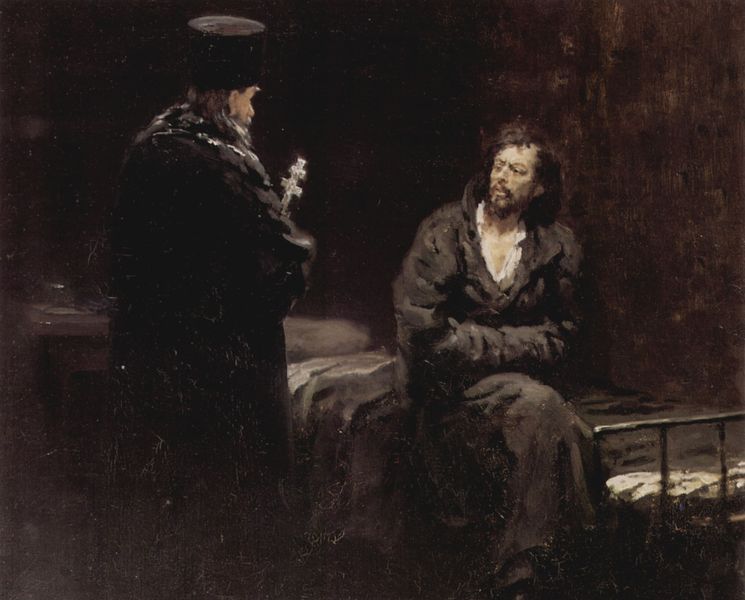
Titel: Die Verweigerung der Beichte vor der Hinrichtung
Künstler: Ilja Jefimowitsch Repin
Standort: Moskva
Institution: Tretjakow-Galerie
Schlagwörter: dunkel, gemälde, mann, schatten, weiß, grün, ocker, sitzen, braun, glas, grau, haar, hell, hut, licht, männer, nase, ohr, raum, schwarz, tisch, zimmer, blick, schal, beige, malerei, alt, bart, hemd, mütze, wand, arm, arme, blass, falten, gesicht, hinrichtung, kragen, lang, pelz, stehen, tod, vollbart, innenraum, portrait, öl, kalt, gitter, geistlicher, haare, mantel, sitzend, stoff, decke, fell, kopfbedeckung, bücher, kommode, düster, sitz, russland, monochrom, figuren, bischof, kissen, schnäuzer, barbe, finster, halstuch, homme, manteau, bett, bettdecke, schlafzimmer, tischchen, bettgestell, laken, eisen, eng, ärmlich, krank, buch, kreuz, religion, abschied, kälte, rückenfigur, wasserglas, noir, chapeau, besuch, bettzeug, verschränkt, pope, gefängnis, kerker, zelle, halbprofil, bettlaken, christus, karg, klerus, pastor, priester, segen, segnen, segnung, sombre, kruzifix, bleich, bettler, heiliger, skeptisch, russe, ansehen, gefangener, frieren, sünde, glauben, russen, romantisme, unheimlich, nachttisch, beistelltisch, zepter, beichte, sterbender, ölung, realisme, geist, russisch, knast, gals, letzte ölung, besessen, froid, wad, ungepflegt, repin, pfarer, table, gitterbett, sünden, jüdisch, drap, grec, orthodox, verurteilung, croix, draps, piece, bekehrung, verurteilter, mante, dunkelö, lit, malade, preister, mentel, barreau, ald, eisenbett, doppelkreuz, übergeschlagen, gefägnis, haft, ortodox, pretre, gefängniss, koptisch, hopital, austreiben, absolution, beichte abnehmen, beichten, bekehren, böser geist, condamne à mort, fussende, nachttischchen, orthodoxe, russisches kreuz, skdföjsldkfjölbild, stahlrohl, stizem, teufelaustreibung, sussland, prison, ostkirche, kuzifix, barbre, chevet, pasteur, copte, religieux, prisonnier, rabin, rabbin, croix de lorraine, sacrmeent, bareaux, interueur, pister, coptes, malad, hopitale